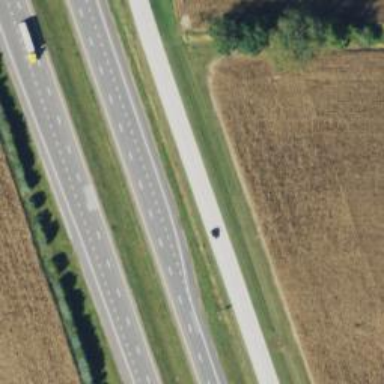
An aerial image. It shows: Motorway junction.